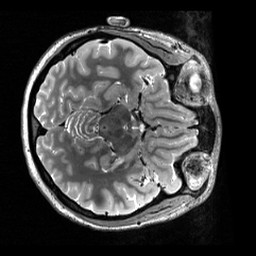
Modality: T2w
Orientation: axial
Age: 25
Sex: female
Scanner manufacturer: siemens
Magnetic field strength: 3 T
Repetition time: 3.2 s
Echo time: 0.566 s